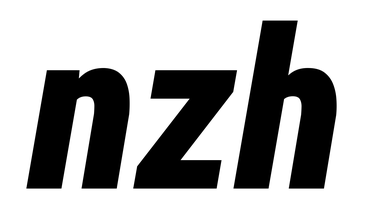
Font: Roboto-Italic_Condensed_Black_Italic